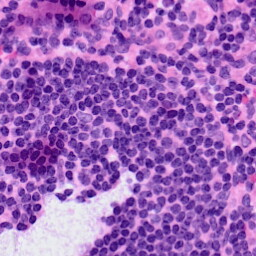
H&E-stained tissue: LymphNode